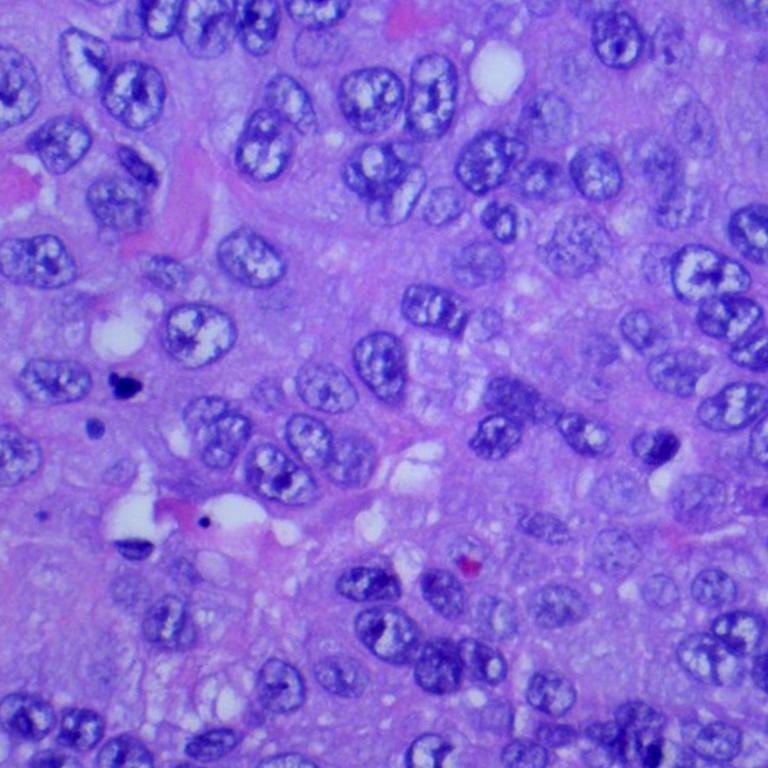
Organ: lung
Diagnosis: squamous carcinomas